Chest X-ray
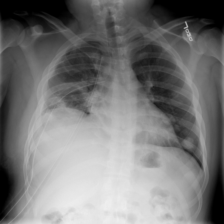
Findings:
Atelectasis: positive
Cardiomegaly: negative
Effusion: negative
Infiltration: positive
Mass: negative
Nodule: negative
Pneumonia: negative
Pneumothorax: positive
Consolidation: negative
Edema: negative
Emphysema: negative
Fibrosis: negative
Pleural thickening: positive
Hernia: negative